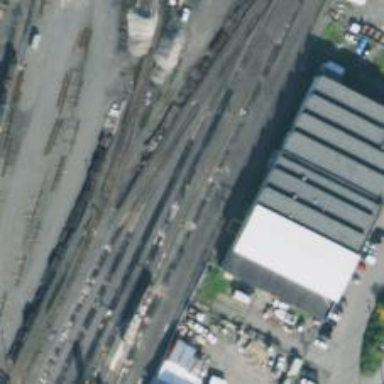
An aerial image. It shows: Railway yard.